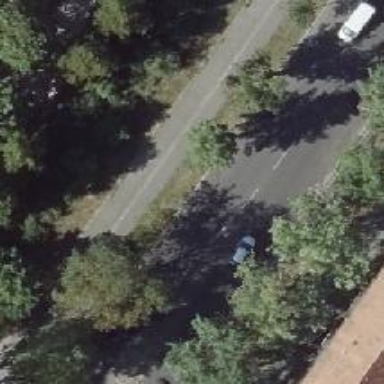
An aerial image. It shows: Asphalt sidewalk that is also designated as cycleway.